Interaction volume radius: 10 \u00c5
Interaction volume height: 20 \u00c5
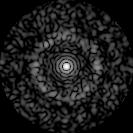
Disorder parameter: 0.8511